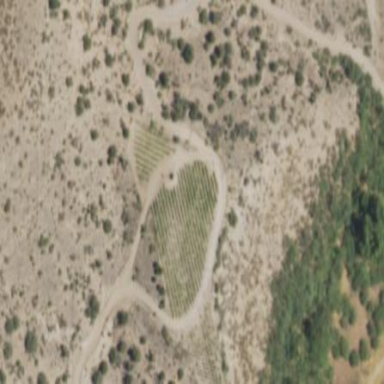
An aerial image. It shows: Beautiful vineyard in the countryside.